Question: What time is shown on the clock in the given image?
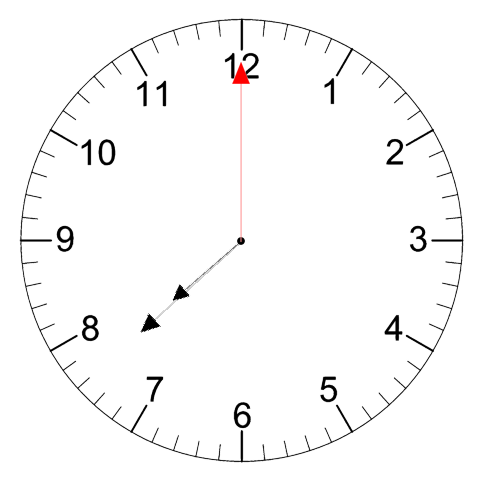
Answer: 07:38:00